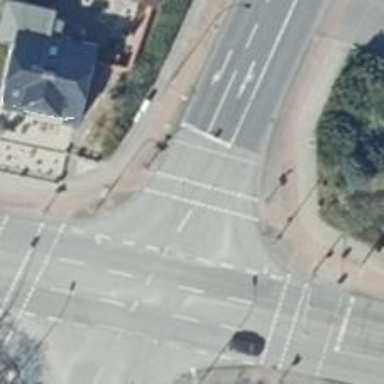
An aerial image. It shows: Road with traffic signals at the crossing.